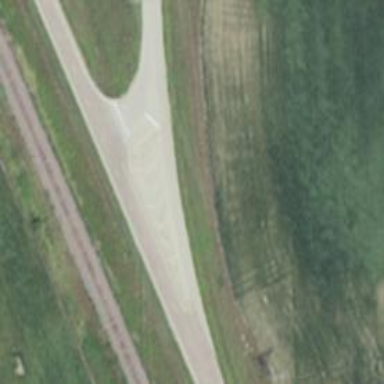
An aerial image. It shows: Secondary link road.